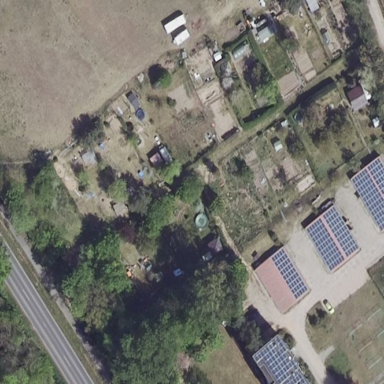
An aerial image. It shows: Allotments area.